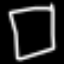
Label: square